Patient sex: M
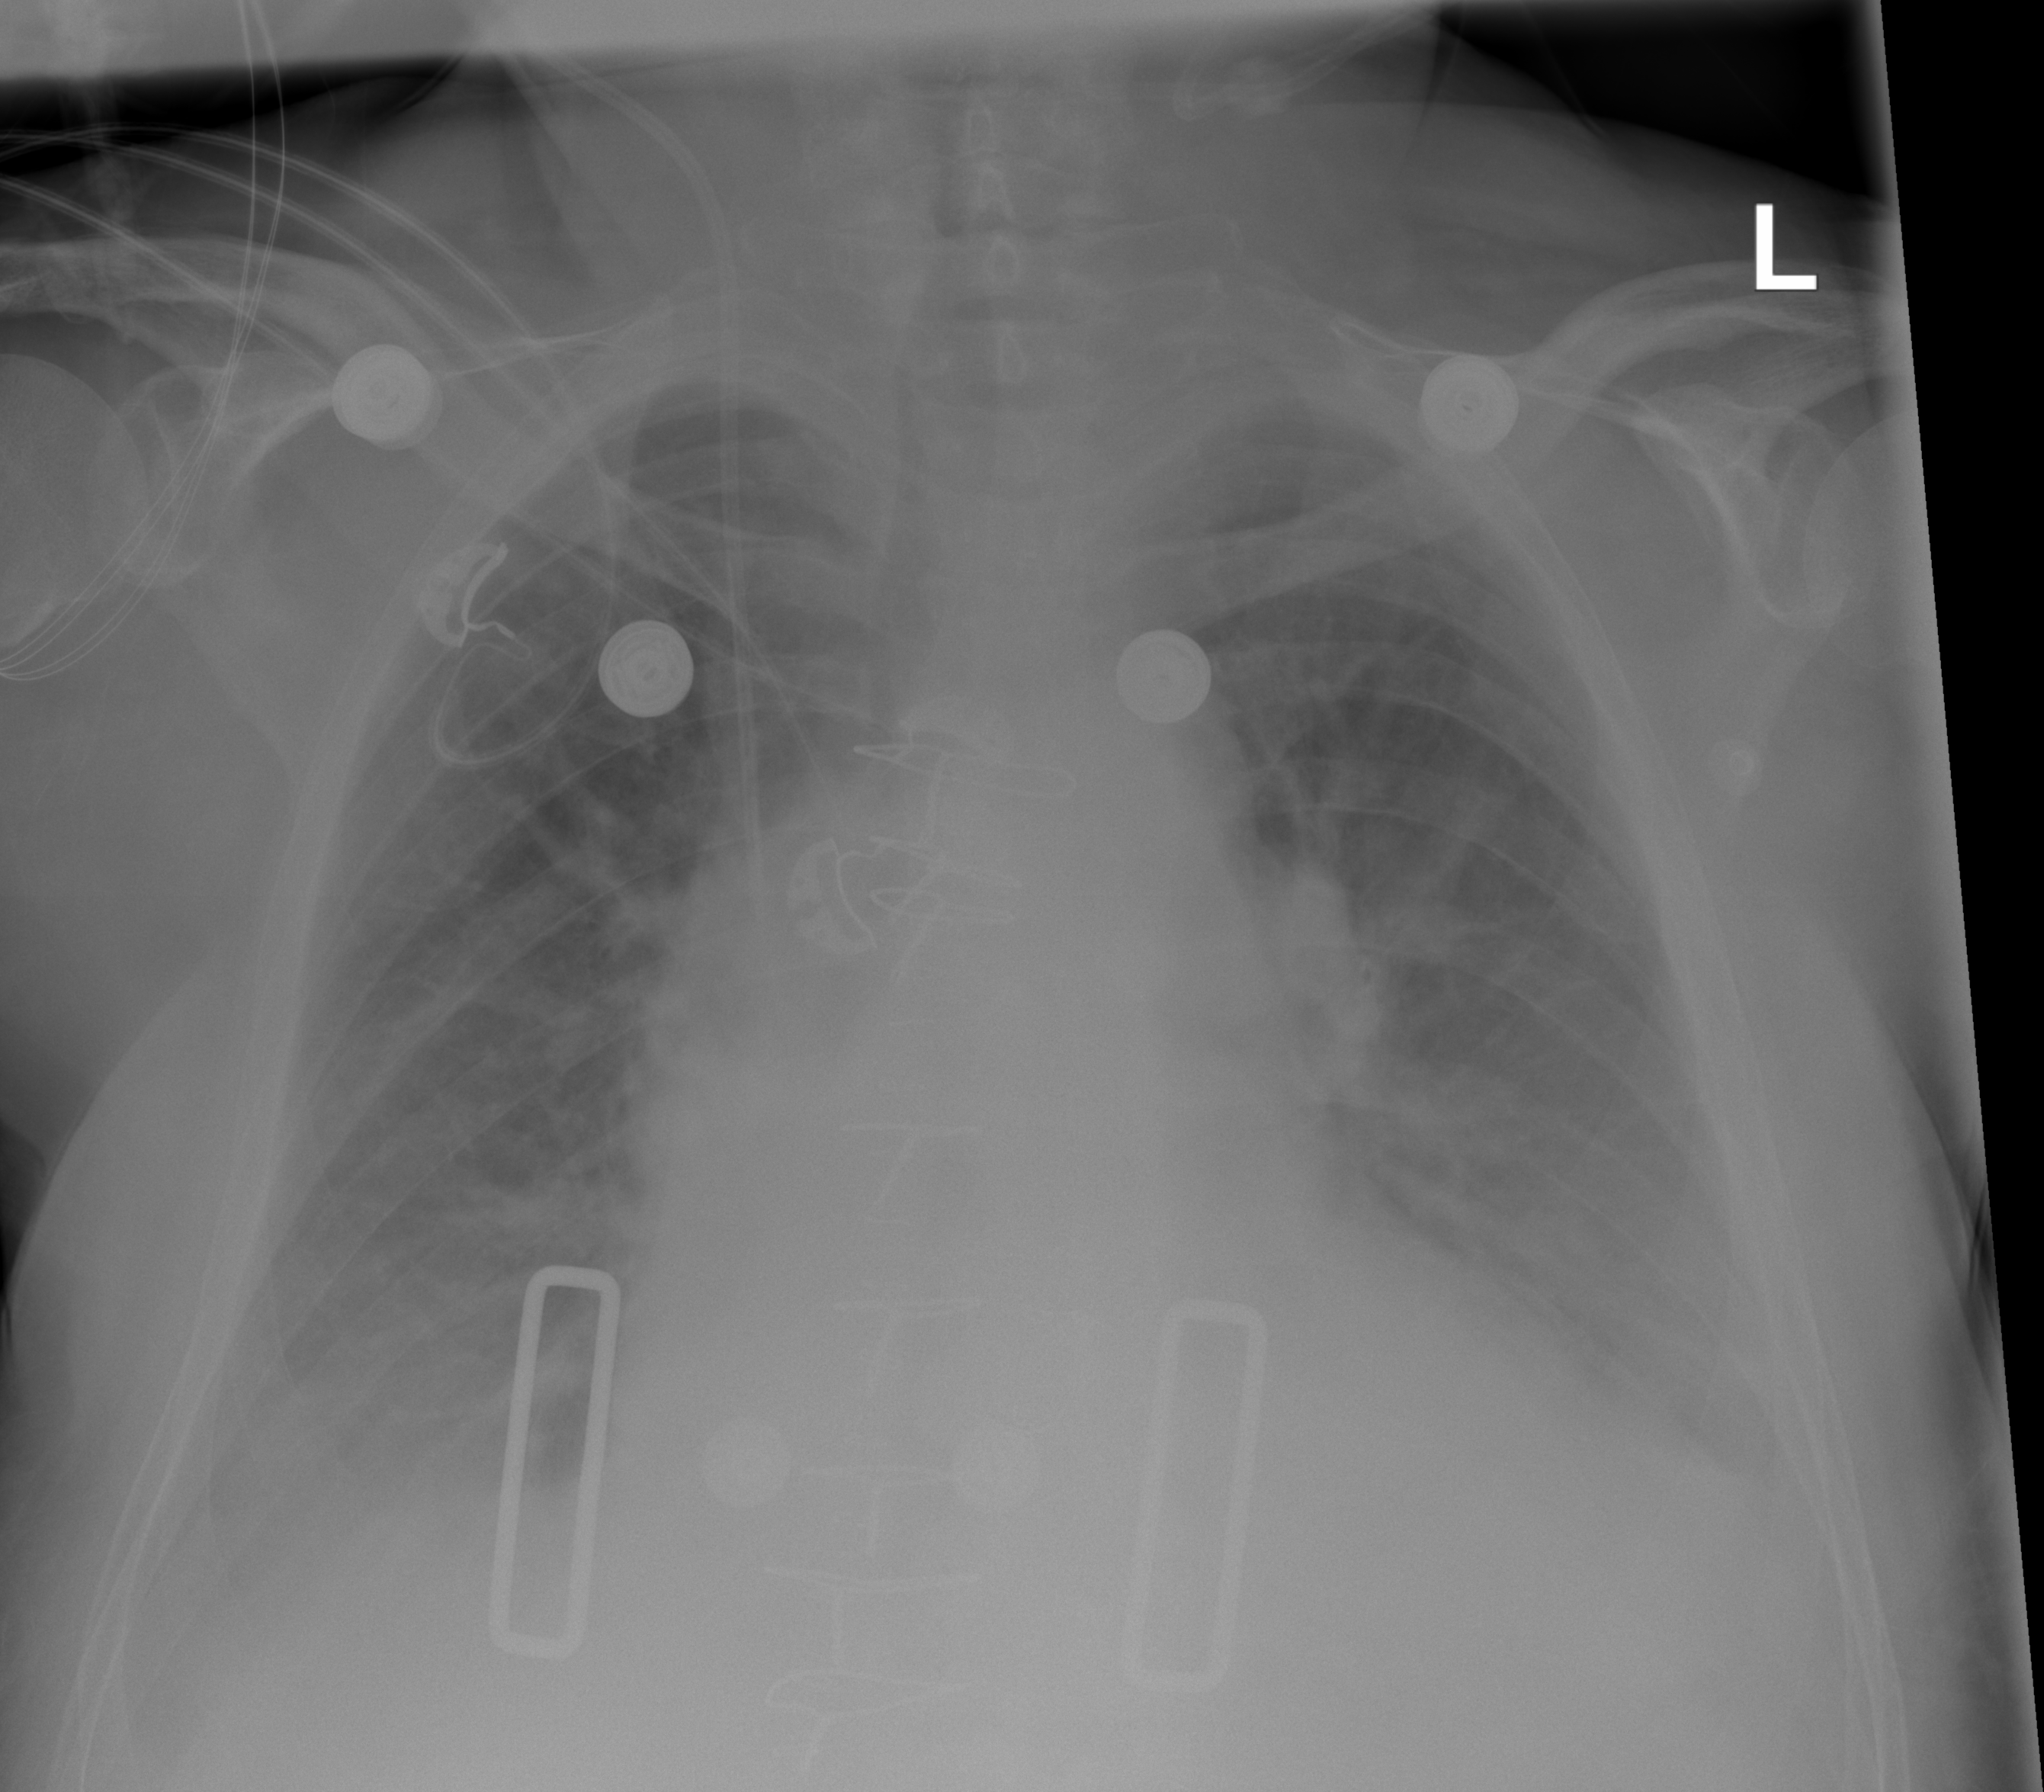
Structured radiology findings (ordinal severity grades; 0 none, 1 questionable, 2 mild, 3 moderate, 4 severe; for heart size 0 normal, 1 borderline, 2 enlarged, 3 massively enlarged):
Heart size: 0
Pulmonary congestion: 2
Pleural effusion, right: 2
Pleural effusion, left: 2
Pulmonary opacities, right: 2
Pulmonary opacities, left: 2
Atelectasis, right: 2
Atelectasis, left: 2